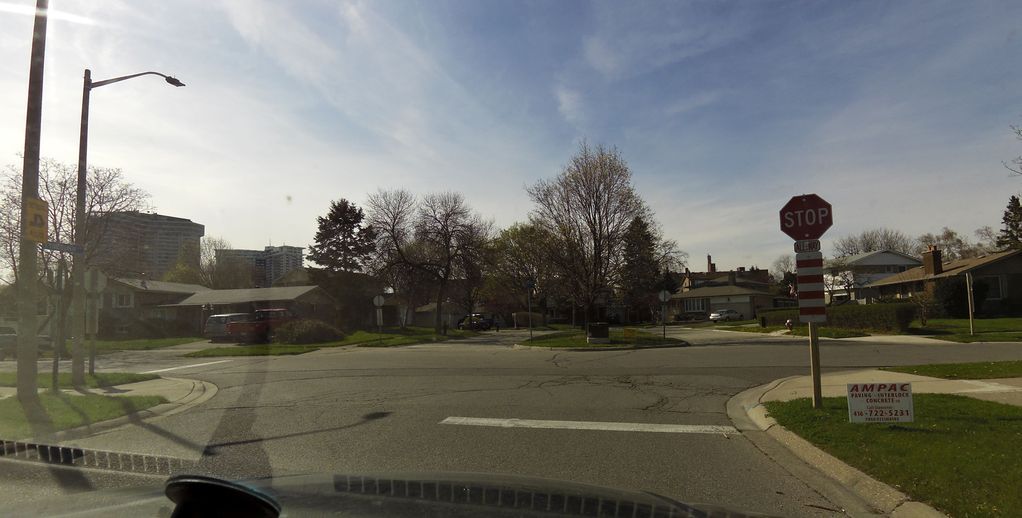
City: toronto